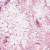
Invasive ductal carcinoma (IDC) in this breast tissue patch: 0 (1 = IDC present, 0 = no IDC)